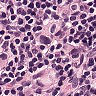
Metastatic tissue present: yes